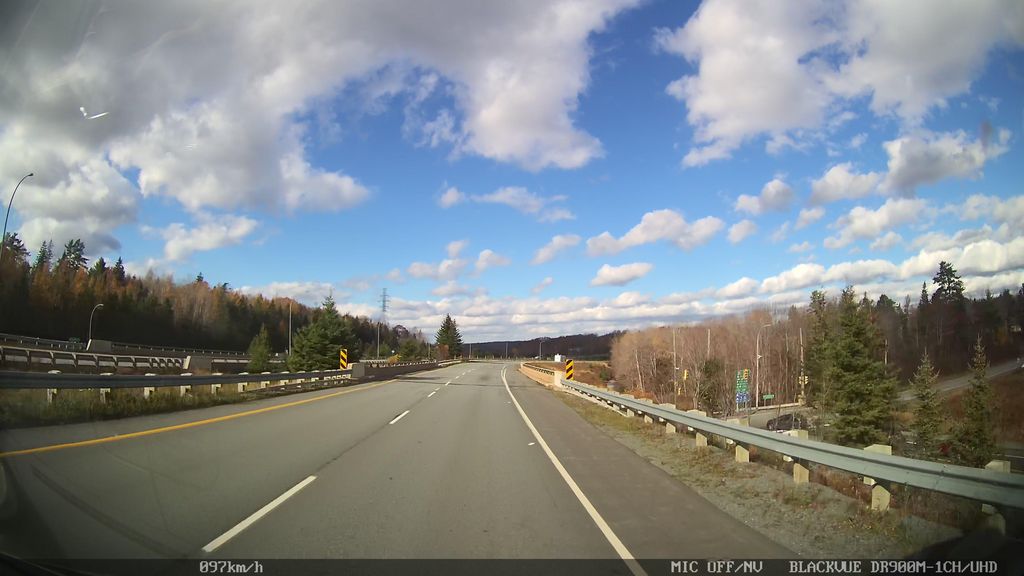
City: halifax